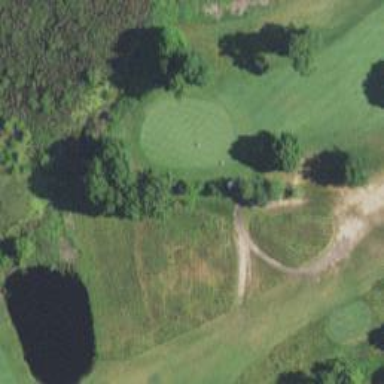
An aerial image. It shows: Path designated for golf carts.